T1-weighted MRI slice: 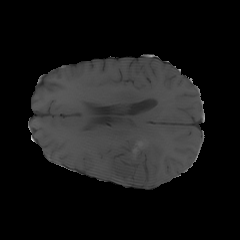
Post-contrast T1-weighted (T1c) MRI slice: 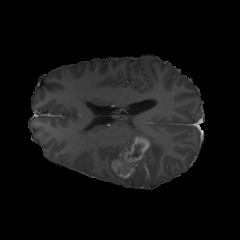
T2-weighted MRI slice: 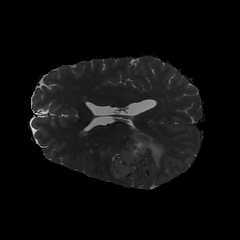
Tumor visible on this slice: yes